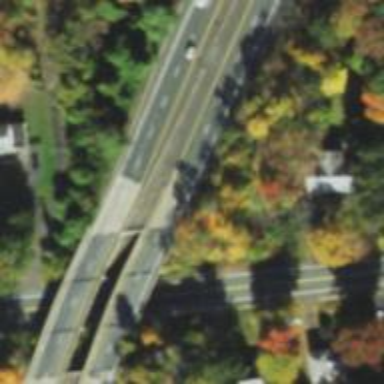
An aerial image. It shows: Primary highway bridge designed as expressway.